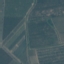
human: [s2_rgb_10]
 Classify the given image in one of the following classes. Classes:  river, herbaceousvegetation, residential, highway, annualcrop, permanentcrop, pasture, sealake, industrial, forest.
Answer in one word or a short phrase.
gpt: PermanentCrop